Question: I have to create a query in our backend application using the parameters obtained from the client. Consider this diagram:

I have entities (Type field), those entities' fields (Parameter), a relation, a value and an operand. So in sql terms the table above translates to this:
'''
... WHERE Item.reach_complience = "<1%"
and Item.technical.type = "RES"
and Item.technical.value <= "1k"
and Item.technical.value >= "4K7"
and (Item.technical.footprint = "RC0603" or Item.technical.footprint = "RC0805")
and Item.classification.incurrent_handling = "prefered-to-use"
'''
I really don't want to reinvent the weel here, so my question is:
Is there a Criteria factory libarary which uses JPA or more specifically Hibernate or is there some 3rd party library which can be used to create criteria queries? We are using Eclipse RCP on the frontend and data arrives to the backend (Spring) through an Apache Cxf service. I wish to write maintainable using JPA's query syntax.
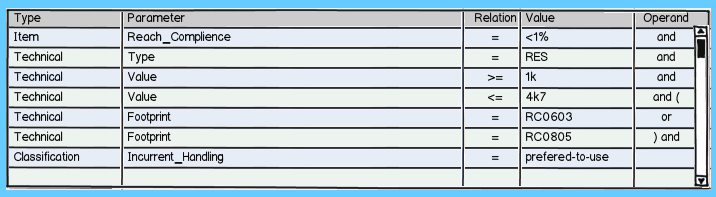
Answer: Yes. I think 'ISearch' is the best: <URL>